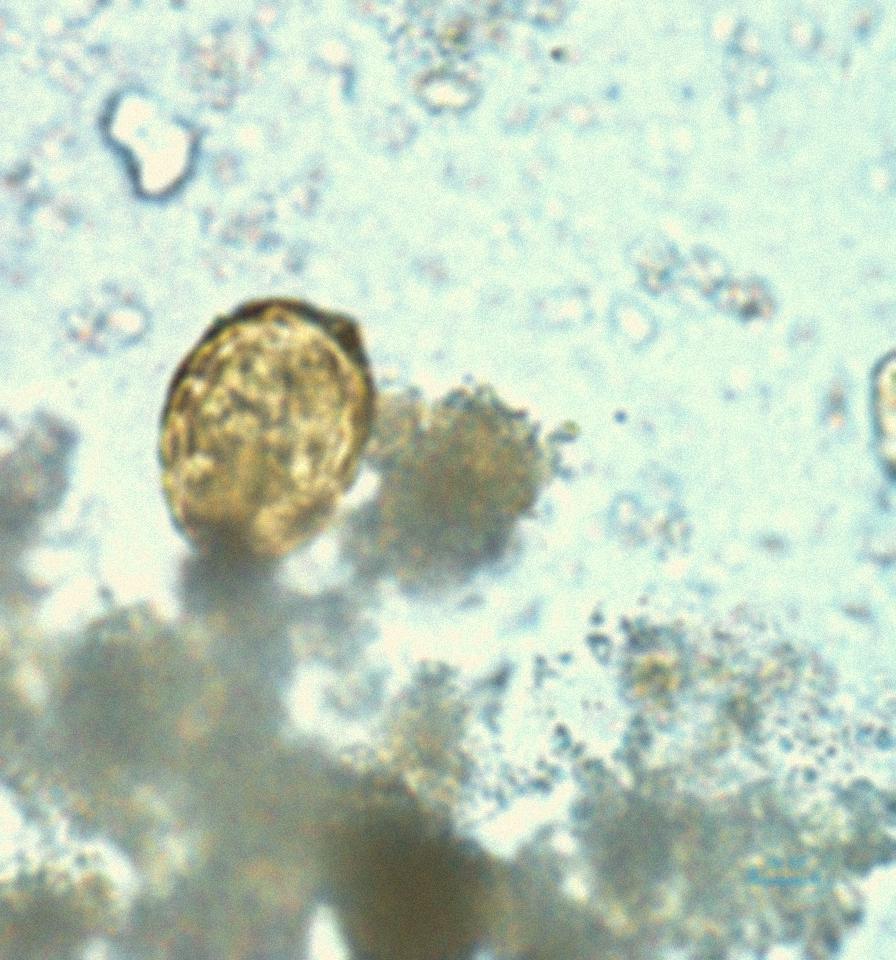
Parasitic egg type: Ascaris lumbricoides